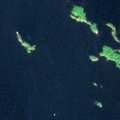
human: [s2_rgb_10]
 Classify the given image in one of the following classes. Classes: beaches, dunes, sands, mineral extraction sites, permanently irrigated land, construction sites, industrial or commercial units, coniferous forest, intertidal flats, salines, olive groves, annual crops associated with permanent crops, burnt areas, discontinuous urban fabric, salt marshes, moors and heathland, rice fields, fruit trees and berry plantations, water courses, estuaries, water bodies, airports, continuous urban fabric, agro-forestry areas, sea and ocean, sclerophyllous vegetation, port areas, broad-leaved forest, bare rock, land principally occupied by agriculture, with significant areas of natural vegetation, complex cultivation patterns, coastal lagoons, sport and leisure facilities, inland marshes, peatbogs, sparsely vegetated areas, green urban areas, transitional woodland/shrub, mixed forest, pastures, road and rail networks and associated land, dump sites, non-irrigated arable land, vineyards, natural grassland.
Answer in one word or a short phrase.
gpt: mixed forest, water bodies